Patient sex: M
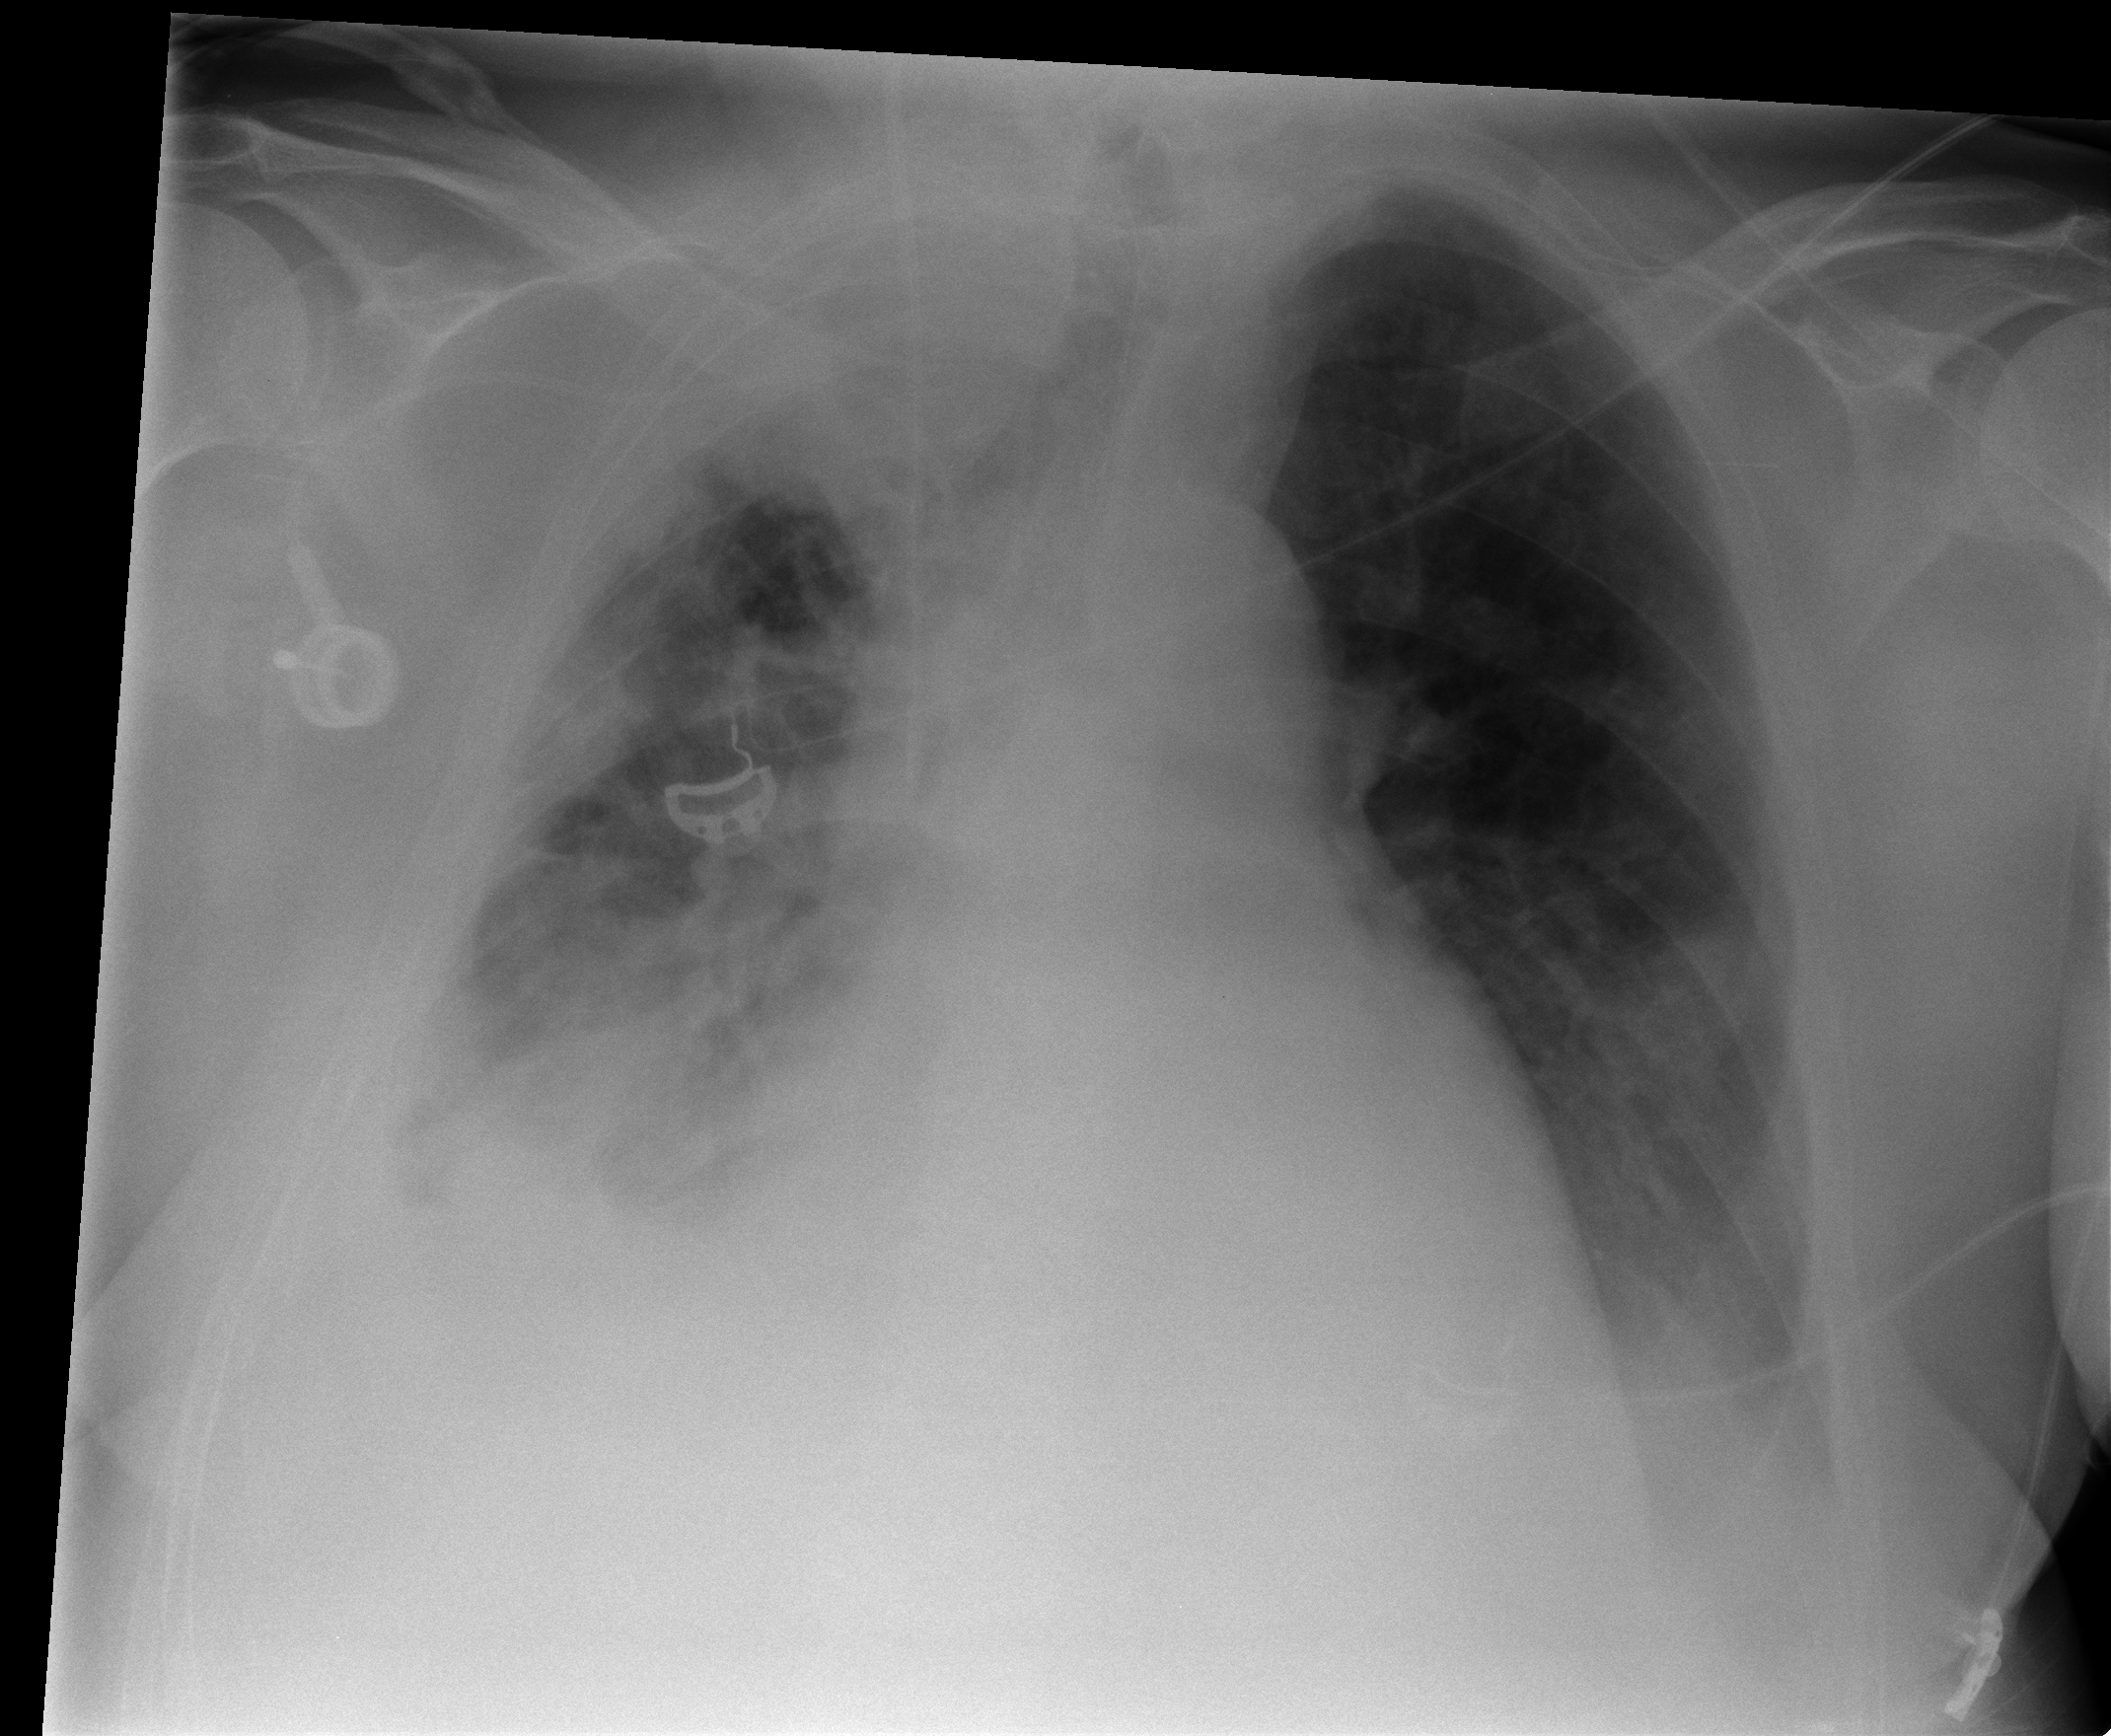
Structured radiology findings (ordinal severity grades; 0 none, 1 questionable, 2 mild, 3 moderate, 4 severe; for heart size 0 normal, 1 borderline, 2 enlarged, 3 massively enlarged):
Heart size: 2
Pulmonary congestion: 1
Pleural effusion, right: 3
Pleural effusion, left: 1
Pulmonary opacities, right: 2
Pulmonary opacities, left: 1
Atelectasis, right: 3
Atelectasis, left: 1